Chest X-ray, PA view. Patient: 41 years old, sex F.
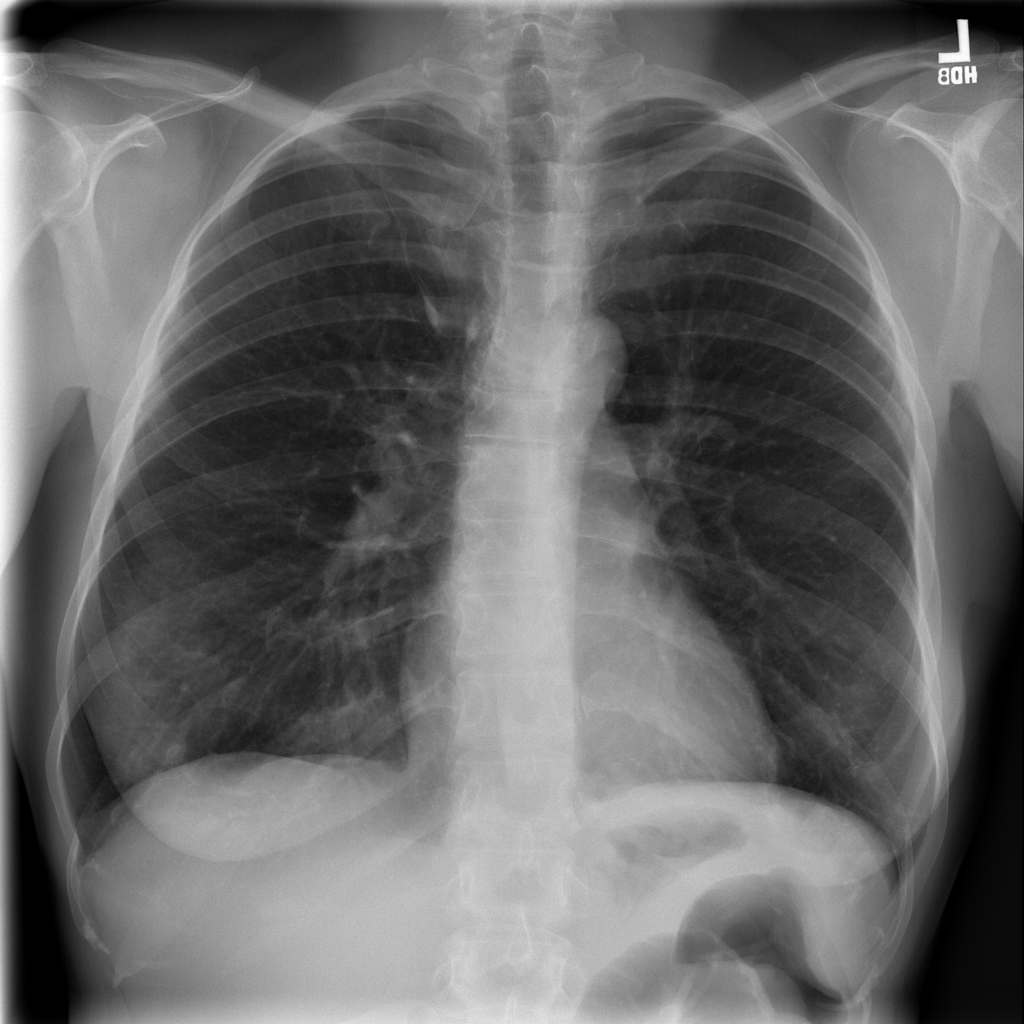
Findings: Infiltration